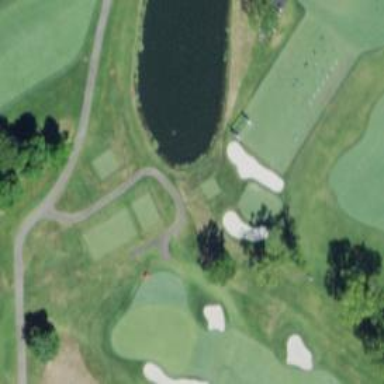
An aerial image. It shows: Pathway for golfing.